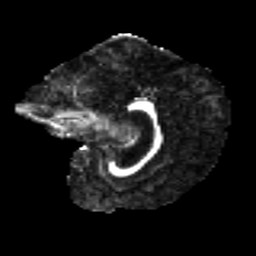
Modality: FA
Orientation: sagittal
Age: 42
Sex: female
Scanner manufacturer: ge
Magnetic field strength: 3 T
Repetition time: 7.8 s
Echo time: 0.0607 s